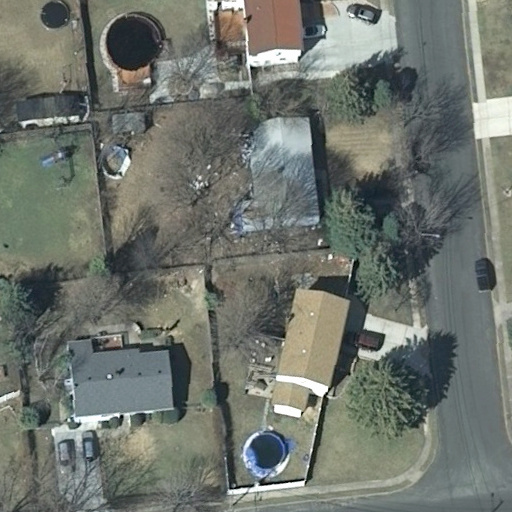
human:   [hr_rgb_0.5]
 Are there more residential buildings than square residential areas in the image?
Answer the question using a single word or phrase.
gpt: yes

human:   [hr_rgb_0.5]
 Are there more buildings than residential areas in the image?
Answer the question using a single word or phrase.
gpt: yes

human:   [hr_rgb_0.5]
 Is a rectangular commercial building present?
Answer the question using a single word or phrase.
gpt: no

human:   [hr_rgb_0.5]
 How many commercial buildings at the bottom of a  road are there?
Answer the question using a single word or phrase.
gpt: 0

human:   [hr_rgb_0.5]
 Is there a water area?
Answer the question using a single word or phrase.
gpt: no

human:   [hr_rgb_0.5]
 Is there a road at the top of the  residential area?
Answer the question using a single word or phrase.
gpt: yes

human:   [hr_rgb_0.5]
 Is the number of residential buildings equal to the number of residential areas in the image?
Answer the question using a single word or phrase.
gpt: no

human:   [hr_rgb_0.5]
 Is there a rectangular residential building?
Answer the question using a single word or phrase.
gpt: yes

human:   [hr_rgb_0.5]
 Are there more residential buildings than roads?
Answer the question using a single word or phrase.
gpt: yes

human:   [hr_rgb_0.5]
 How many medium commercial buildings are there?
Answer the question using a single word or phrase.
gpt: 0

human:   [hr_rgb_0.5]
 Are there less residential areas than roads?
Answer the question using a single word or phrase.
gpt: yes

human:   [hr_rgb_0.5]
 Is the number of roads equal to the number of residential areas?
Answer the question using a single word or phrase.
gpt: no

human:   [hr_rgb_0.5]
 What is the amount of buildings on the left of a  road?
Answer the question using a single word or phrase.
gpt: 5

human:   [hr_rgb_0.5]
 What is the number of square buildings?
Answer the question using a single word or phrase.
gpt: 0

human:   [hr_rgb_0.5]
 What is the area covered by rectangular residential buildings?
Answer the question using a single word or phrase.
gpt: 274m2

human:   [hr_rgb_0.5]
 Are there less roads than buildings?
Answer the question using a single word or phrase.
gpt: yes

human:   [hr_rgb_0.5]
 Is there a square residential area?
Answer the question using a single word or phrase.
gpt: no

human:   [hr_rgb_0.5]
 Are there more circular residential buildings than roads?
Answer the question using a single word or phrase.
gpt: no

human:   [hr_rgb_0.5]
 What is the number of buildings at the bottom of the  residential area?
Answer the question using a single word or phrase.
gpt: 0

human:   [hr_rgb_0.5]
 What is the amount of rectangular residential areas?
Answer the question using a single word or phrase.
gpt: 1

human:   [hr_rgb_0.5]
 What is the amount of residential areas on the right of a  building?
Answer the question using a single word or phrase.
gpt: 0

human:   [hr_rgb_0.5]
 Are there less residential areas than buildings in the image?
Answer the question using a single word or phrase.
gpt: yes

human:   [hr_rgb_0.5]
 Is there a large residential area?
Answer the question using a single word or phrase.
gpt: yes

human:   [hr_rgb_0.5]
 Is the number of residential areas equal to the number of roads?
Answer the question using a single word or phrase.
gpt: no

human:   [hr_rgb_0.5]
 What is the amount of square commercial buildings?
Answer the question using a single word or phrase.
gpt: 0

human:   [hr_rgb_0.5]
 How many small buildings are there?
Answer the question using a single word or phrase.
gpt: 2

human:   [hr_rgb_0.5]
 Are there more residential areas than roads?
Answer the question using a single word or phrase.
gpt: no

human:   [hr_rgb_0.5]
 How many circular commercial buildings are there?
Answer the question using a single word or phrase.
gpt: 0

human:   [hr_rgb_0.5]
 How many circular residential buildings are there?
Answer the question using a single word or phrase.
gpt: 0

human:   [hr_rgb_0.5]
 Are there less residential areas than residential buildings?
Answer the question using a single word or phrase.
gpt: yes

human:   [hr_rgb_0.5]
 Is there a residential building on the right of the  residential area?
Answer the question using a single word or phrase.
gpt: yes

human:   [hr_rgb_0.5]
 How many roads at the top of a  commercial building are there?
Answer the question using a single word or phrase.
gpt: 0

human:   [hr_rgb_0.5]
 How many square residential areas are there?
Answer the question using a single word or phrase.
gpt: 0

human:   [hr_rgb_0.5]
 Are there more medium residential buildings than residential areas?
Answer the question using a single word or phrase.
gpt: yes

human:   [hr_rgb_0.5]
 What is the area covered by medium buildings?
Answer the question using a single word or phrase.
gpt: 831m2

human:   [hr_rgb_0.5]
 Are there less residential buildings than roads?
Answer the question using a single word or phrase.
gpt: no